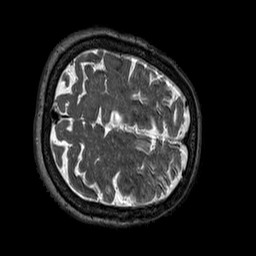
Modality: T2w
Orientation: axial
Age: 75
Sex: female
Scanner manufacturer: siemens
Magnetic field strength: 3 T
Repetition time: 3.2 s
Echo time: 0.567 s